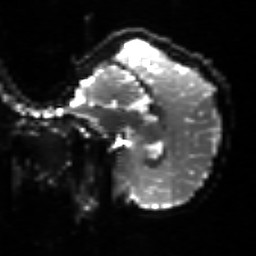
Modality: sbref
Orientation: sagittal
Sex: male
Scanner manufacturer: siemens
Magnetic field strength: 3 T
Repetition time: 5 s
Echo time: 0.0694 s